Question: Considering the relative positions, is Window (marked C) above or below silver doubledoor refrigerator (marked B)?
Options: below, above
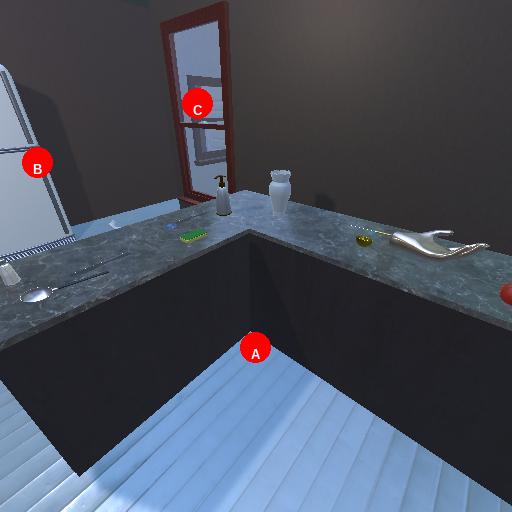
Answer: below